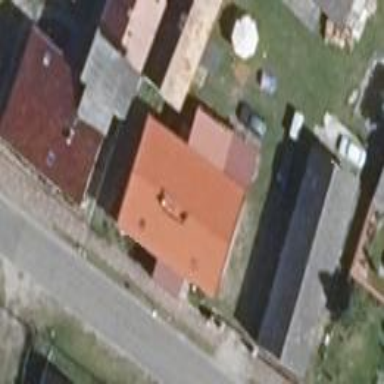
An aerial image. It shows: House with flat grey roof.